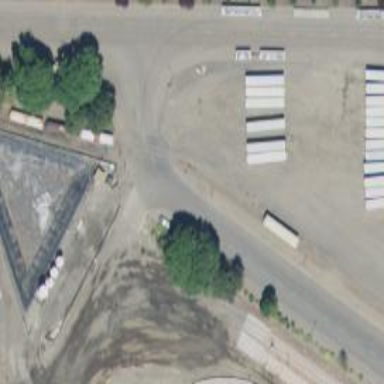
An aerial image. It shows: Rail spur service.